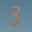
Label: 3